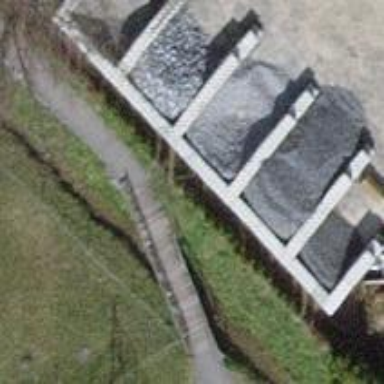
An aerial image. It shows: Footway on bridge.